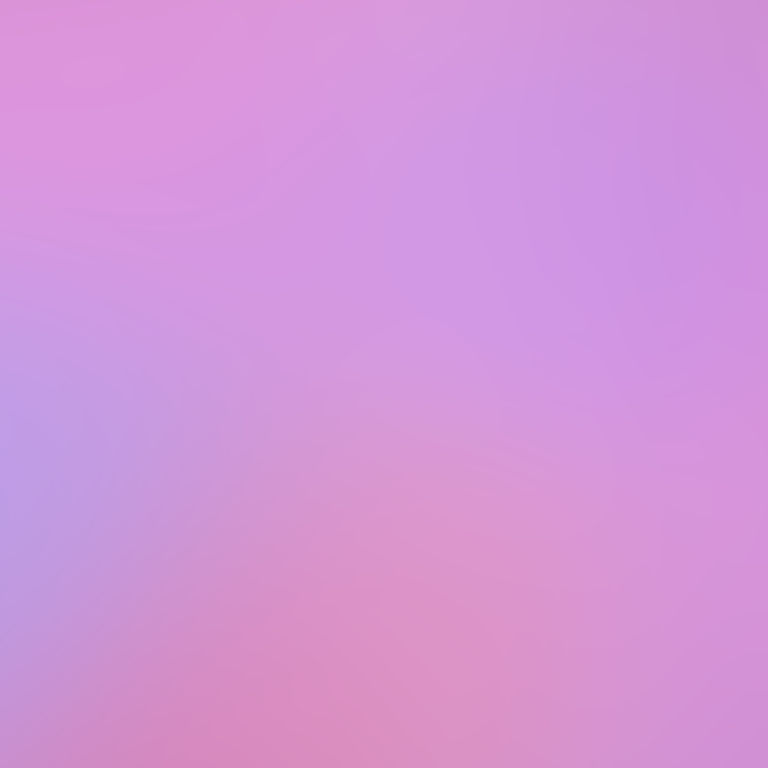
Abstract light effect, smooth gradient from soft lavender to gentle pink, serene atmosphere, diffuse glow, no room, no furniture, no objects.